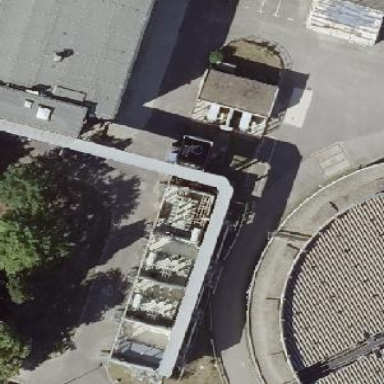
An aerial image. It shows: Outdoor industrial power substation intended for electricity distribution.